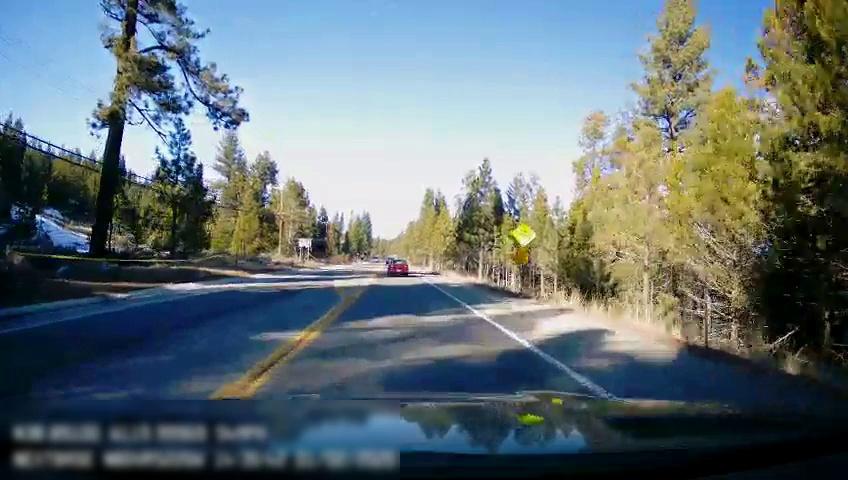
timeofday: Day
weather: Sunny
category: Drivable Space
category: Vehicles | Car
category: Lanes | Current Lane
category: Lanes | Current Lane
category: Traffic | Signs